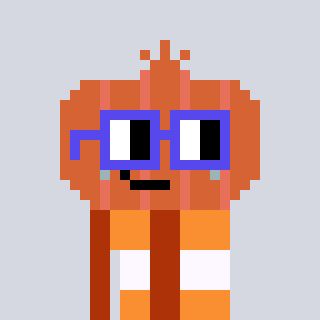
a pixel art character with square blue glasses, a onion-shaped head and a hotbrown-colored body on a cool background